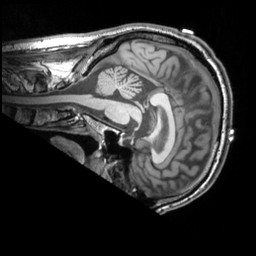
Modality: T1w
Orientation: sagittal
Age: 39
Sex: male
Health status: ill
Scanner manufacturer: siemens
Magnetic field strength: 3 T
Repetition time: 1.75 s
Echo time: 0.00418 s